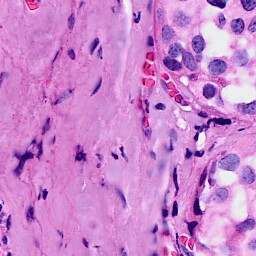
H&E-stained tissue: Breast